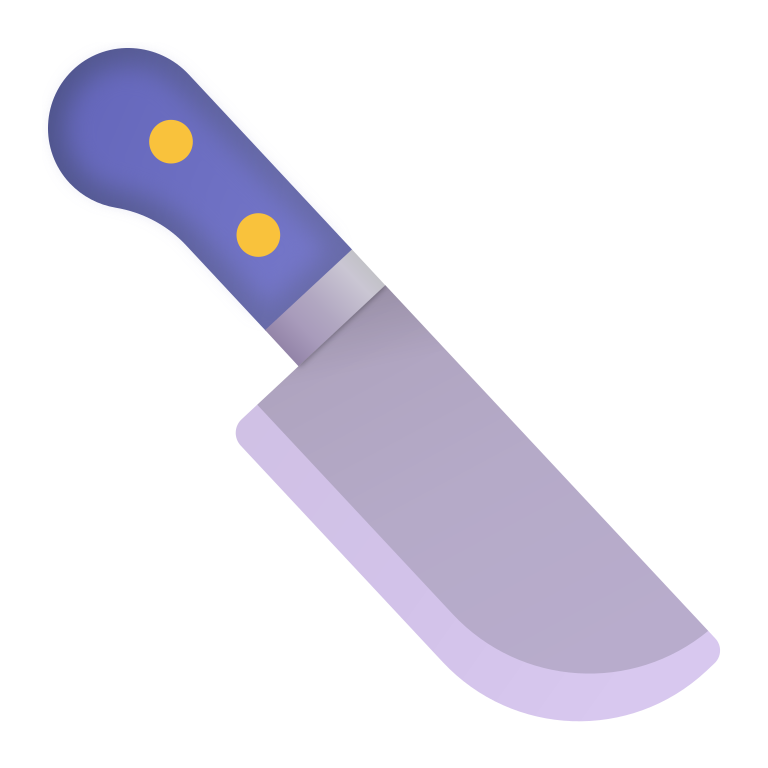
kitchen knife color